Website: apple
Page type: account-selection
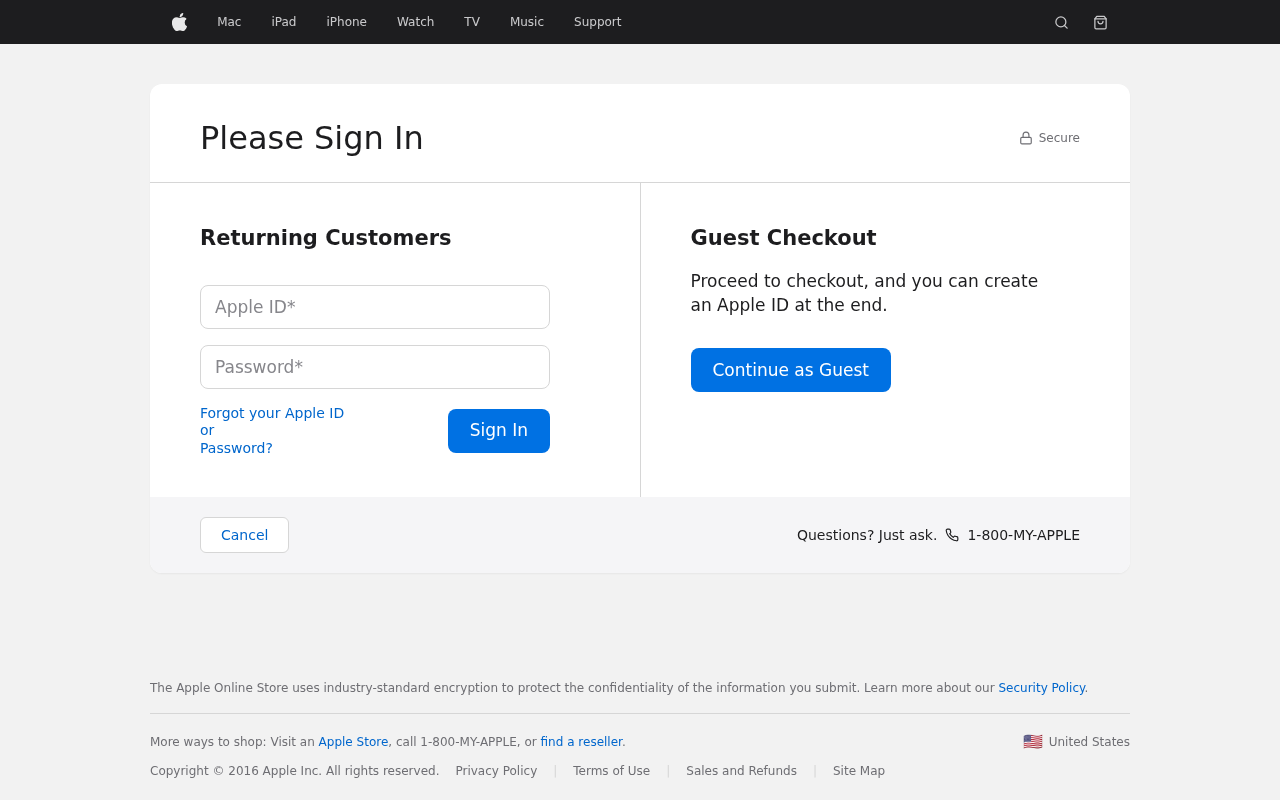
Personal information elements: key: PII_LOGIN_USERNAME
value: christopher_powell